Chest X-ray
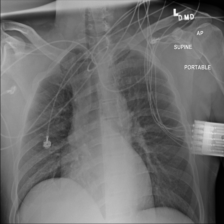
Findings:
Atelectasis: negative
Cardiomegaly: negative
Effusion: negative
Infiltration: negative
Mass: negative
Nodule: negative
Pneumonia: negative
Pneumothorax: negative
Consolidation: negative
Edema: negative
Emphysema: negative
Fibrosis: negative
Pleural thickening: negative
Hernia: negative